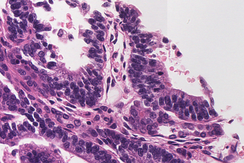
Tumor epithelial tissue: yes
Tumor-associated stroma tissue: yes
Normal tissue: no